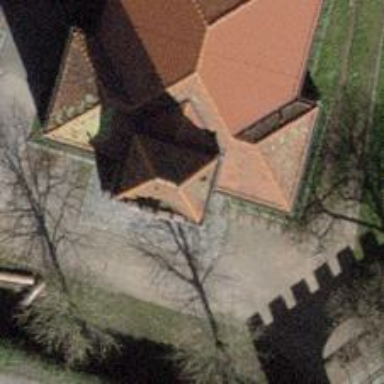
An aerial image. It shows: View of roof with edges.